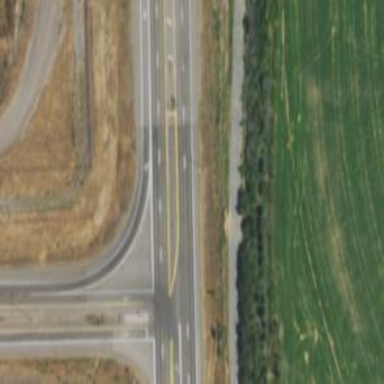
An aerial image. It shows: Trunk link highway with asphalt surface.